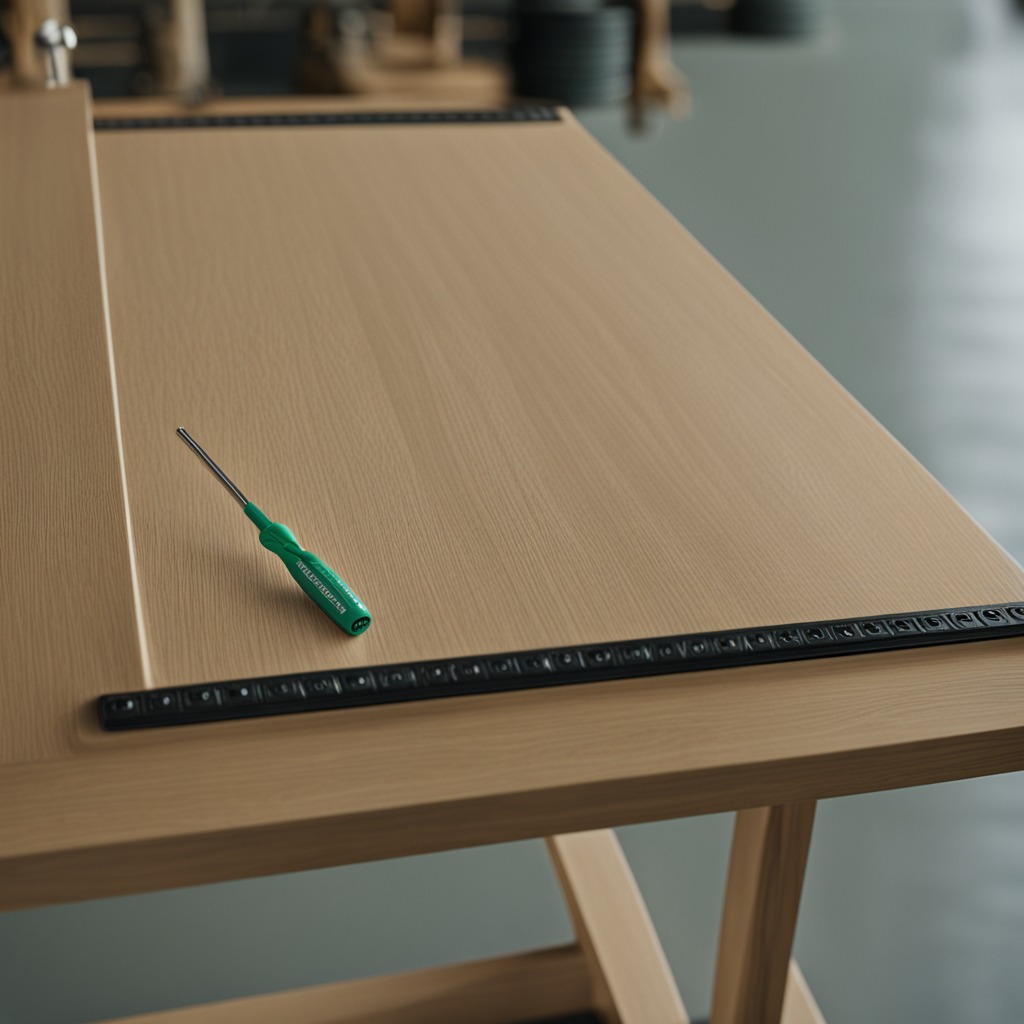
A screwdriver lying on a workbench inside a coastal fishing gear workshop.